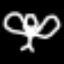
Label: angel